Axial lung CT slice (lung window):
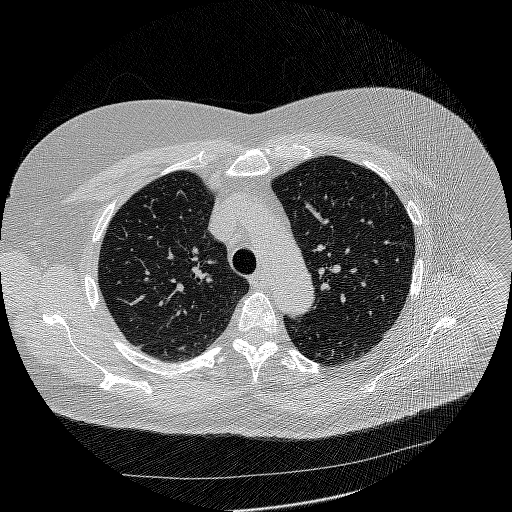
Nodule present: no